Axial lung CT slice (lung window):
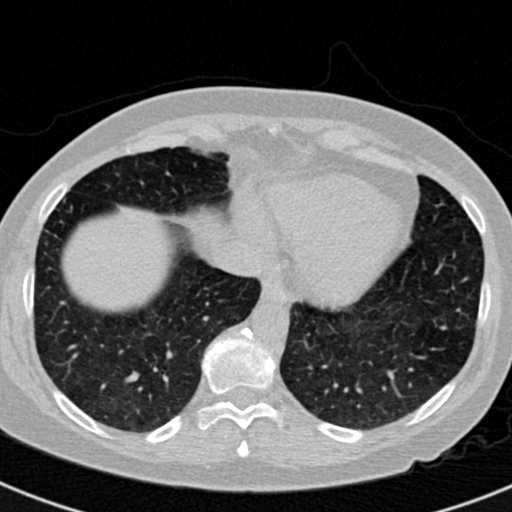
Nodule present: no